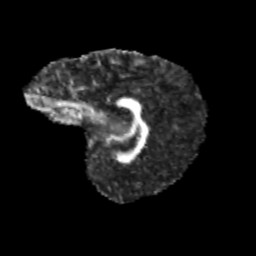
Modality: FA
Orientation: sagittal
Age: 10
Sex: male
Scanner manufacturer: siemens
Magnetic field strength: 3 T
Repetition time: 3.8 s
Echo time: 0.07 s